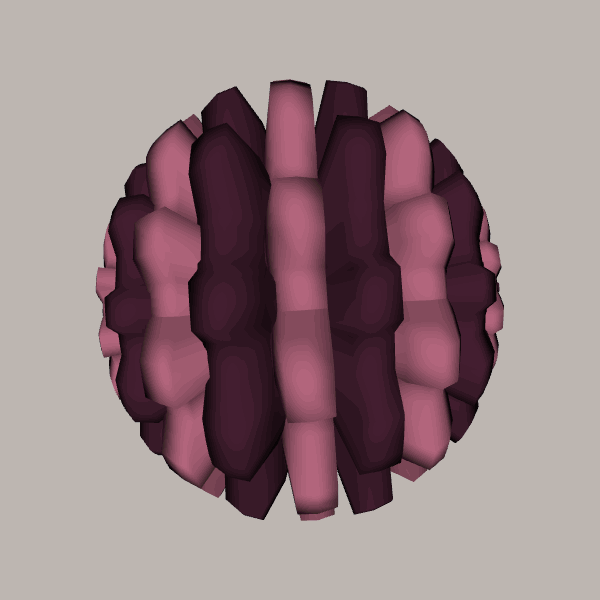
Background: light